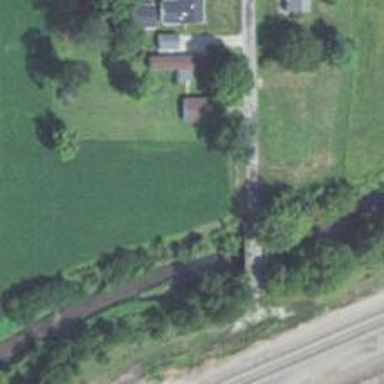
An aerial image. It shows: Abandoned bridge over residential road.